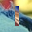
Label: 1